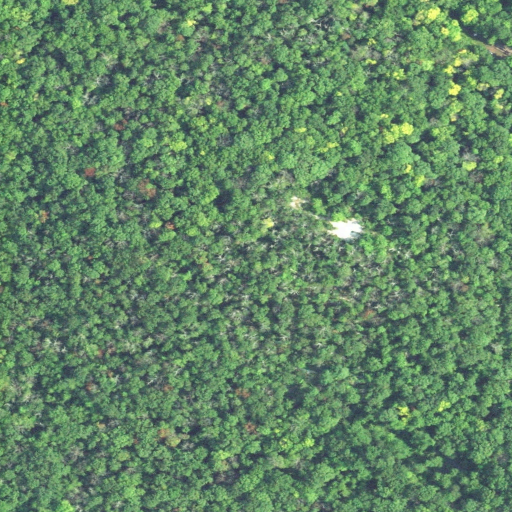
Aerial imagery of mountain in Connecticut named White Mountain containing deciduous forest and open development